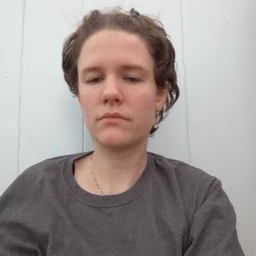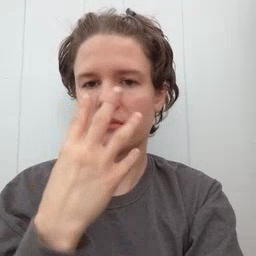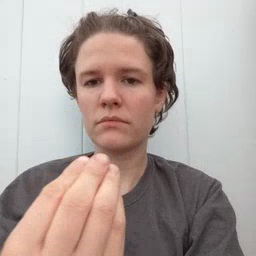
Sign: wolf